Field crop: maize
Growth stage: 2
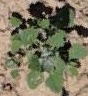
Species: chenopodium